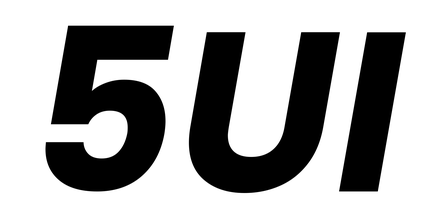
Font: Poppins-BoldItalic